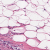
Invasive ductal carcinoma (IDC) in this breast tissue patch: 0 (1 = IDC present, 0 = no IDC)